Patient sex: M
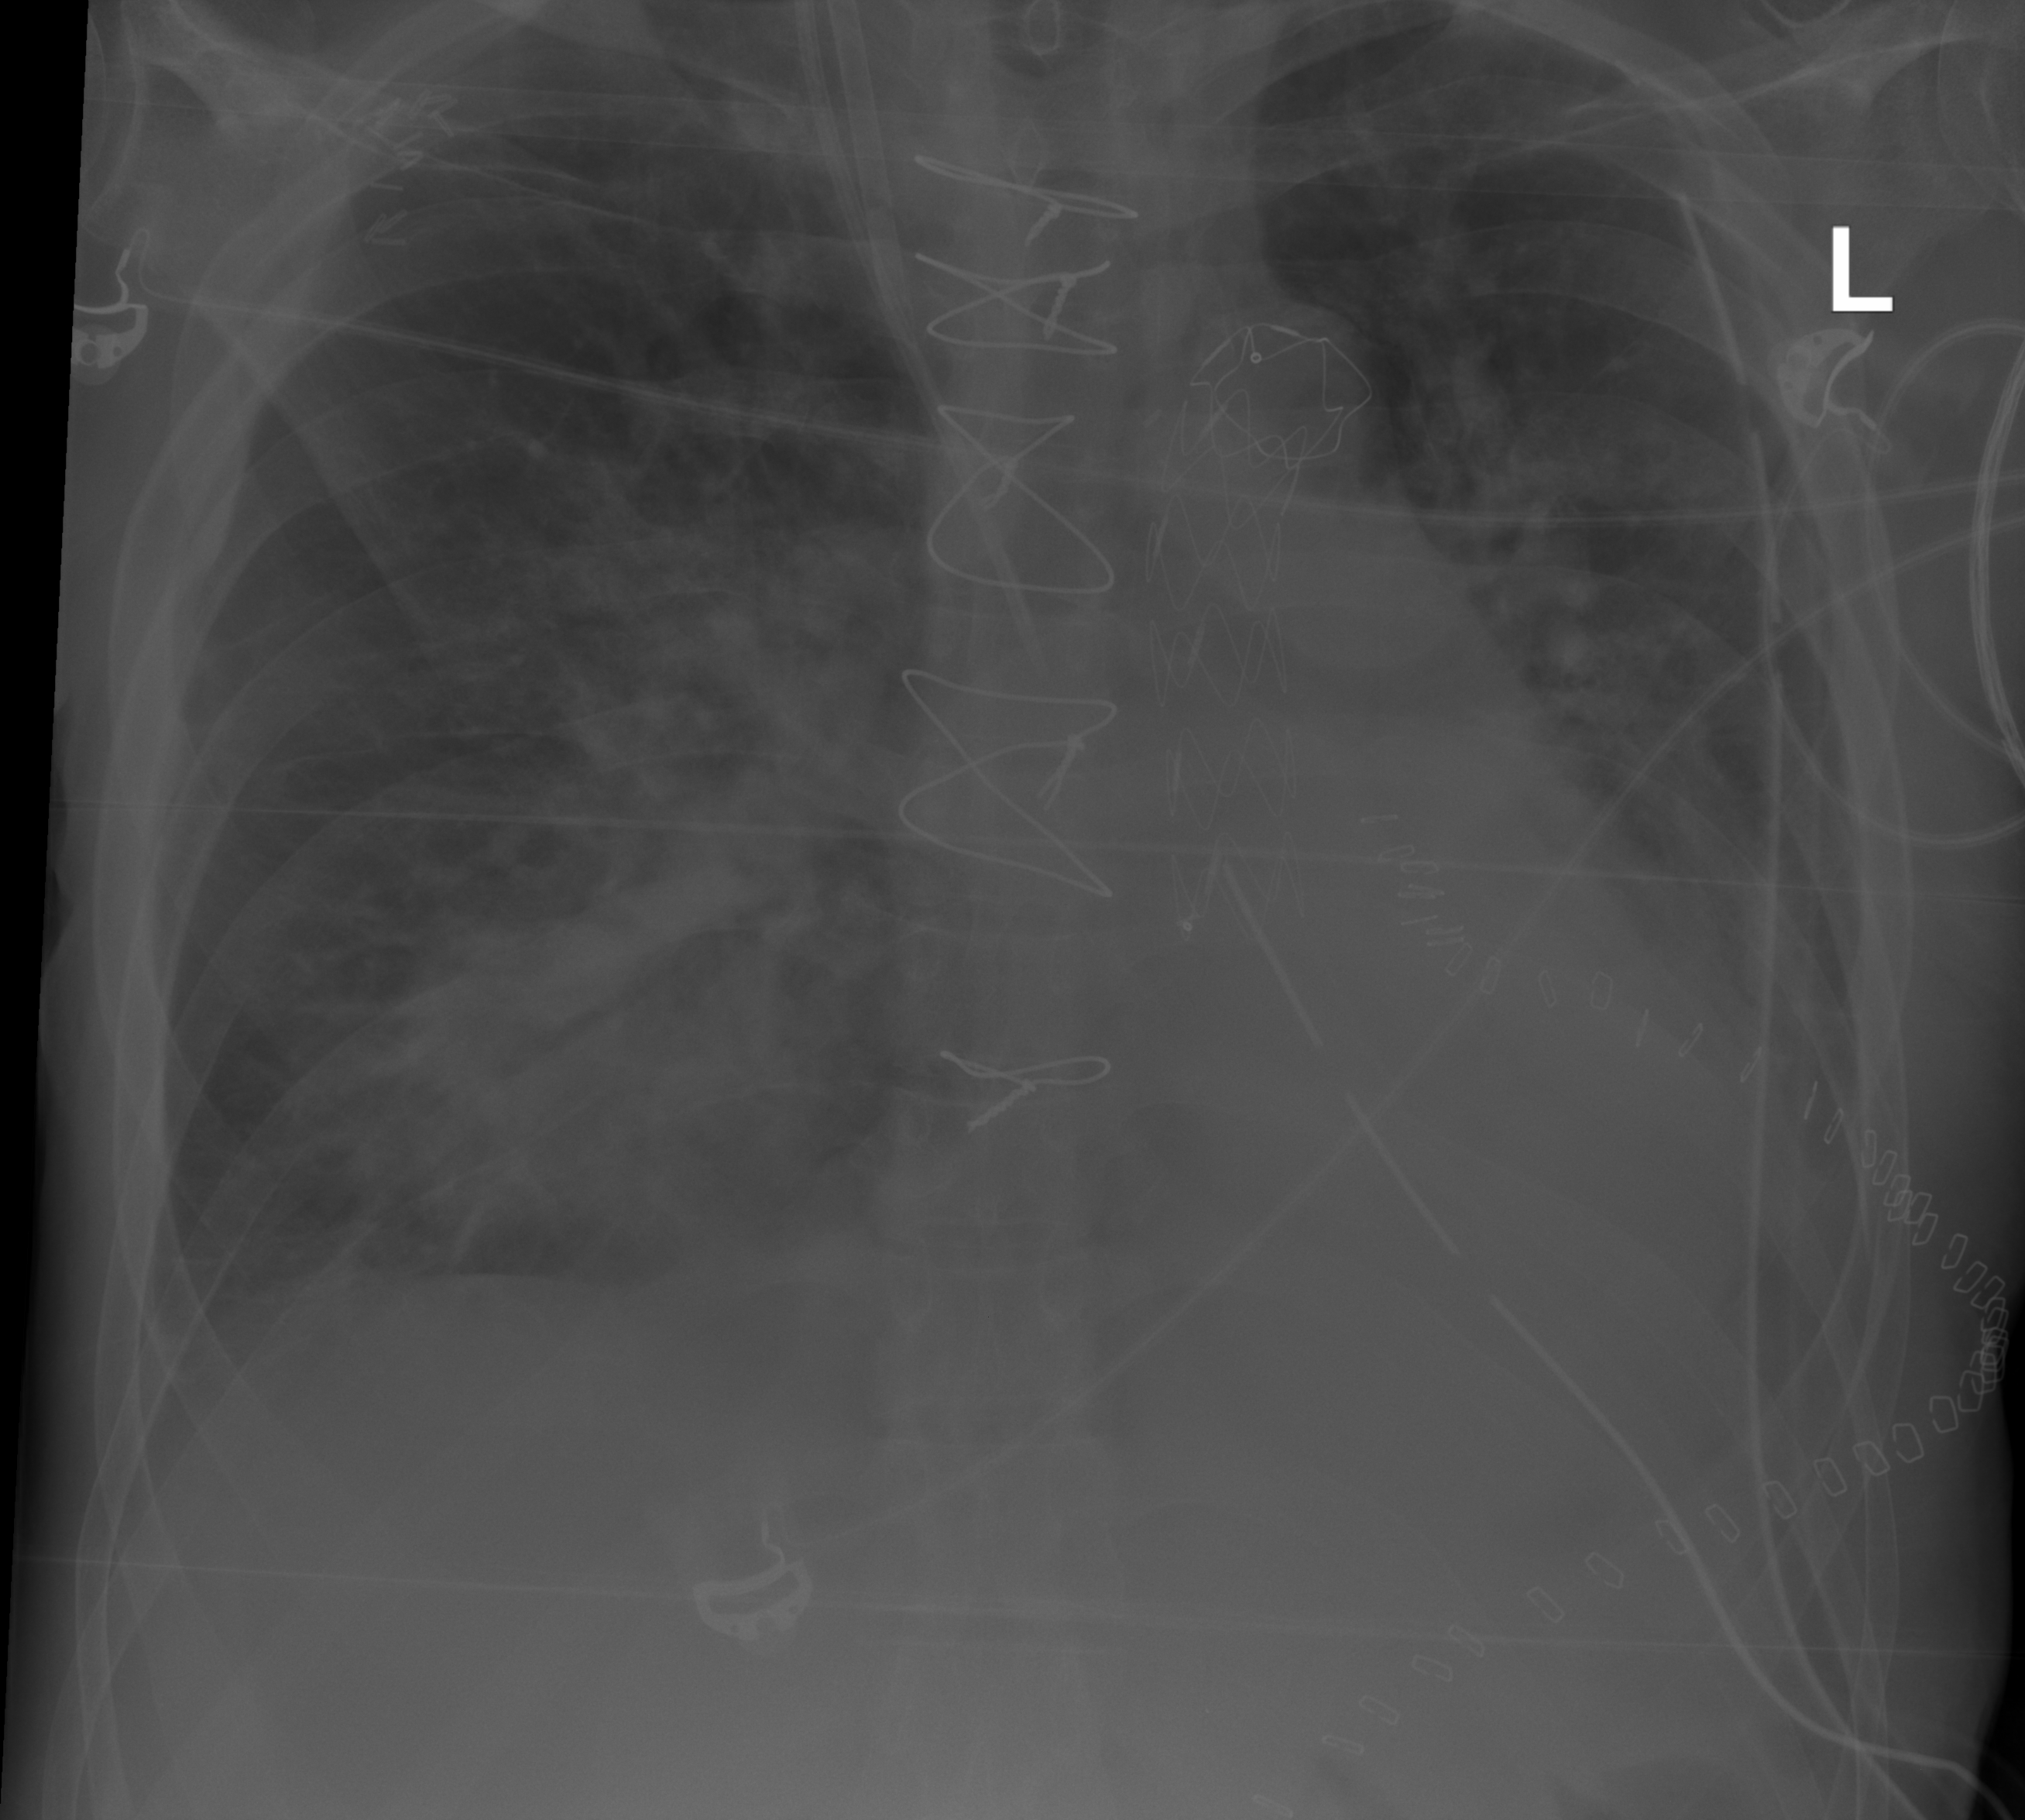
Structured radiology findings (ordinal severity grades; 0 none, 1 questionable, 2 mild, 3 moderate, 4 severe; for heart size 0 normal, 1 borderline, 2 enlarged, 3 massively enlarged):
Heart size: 2
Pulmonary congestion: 2
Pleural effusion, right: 2
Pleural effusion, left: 2
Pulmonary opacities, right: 3
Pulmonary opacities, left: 0
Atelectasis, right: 2
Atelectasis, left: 2